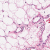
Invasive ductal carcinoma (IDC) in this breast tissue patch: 0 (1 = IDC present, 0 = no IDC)